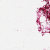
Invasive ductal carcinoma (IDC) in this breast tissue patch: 0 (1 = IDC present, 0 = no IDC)